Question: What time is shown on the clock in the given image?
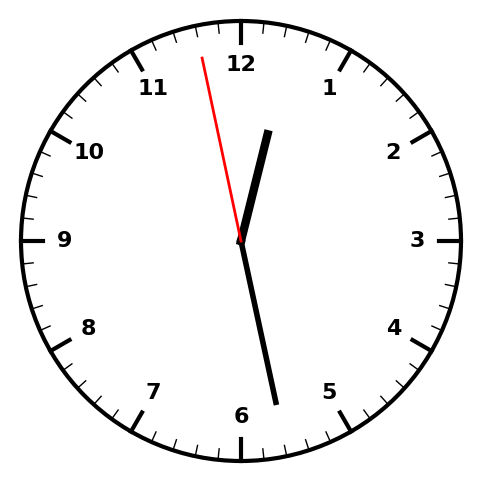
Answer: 12:27:58